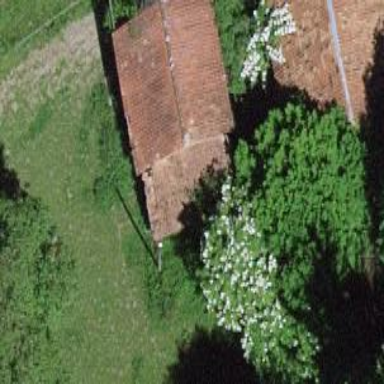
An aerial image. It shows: Rural barn.